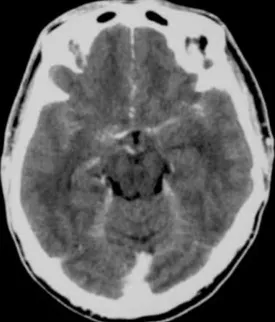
Preoperative CT and CTA images. (A) CT showing the extensive SAH, focusing on the left suprasellar cistern and the base of the Sylvian fissure.
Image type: radiology (ct)